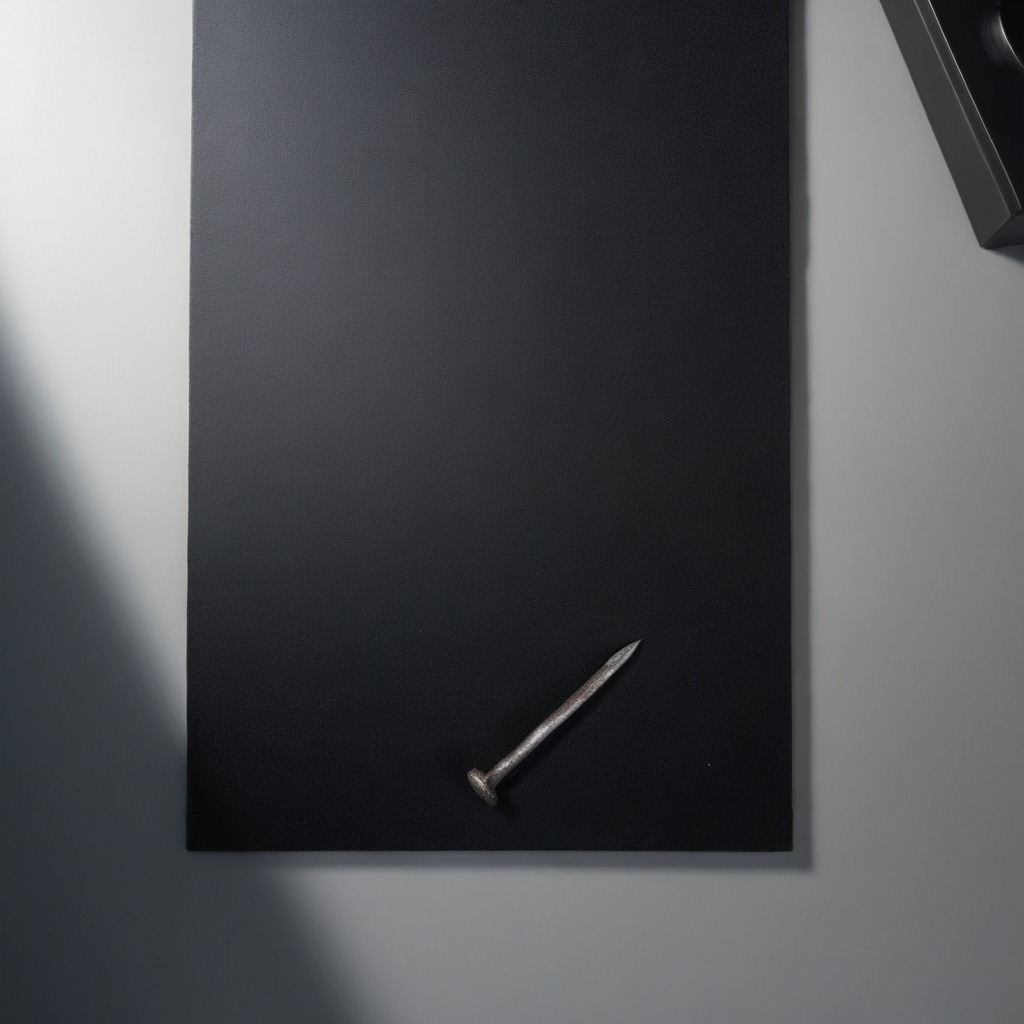
A black iron nail lies on a clean granite tabletop covered with a black rubber mat inside a workshop under bright overhead lighting crisp shadows high clarity worn but beneath the mat.